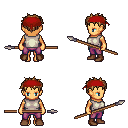
a pixel art fantasy rpg character, female body template, human, tanned skin, white sleeveless shirt, magenta pants, blonde bedhead hairstyle, red bandana, brown shoes, spear, four views (front, back, left, right), 2x2 character sprite sheet, small pixel art, hard edges, no anti-aliasing